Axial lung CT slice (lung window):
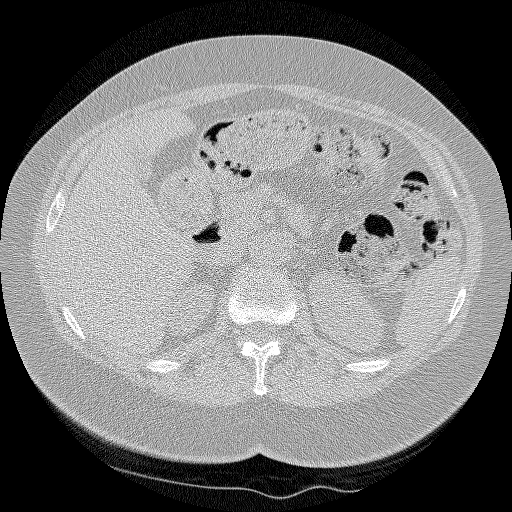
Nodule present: no